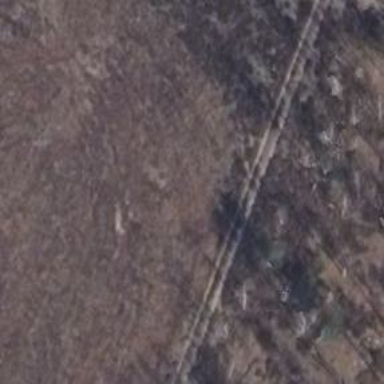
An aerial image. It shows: Sandy track road with grade 4 track type.